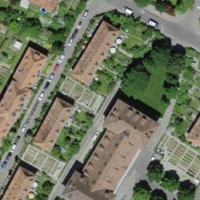
EUNIS habitat code: 55
Species observed at this site:
Sedum album